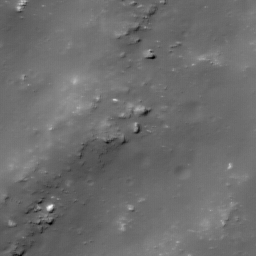
Host type: background_regolith
Lunar coordinates: latitude nan, longitude nan